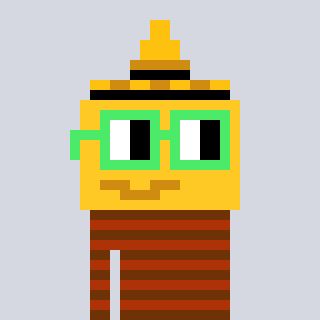
a pixel art character with square light green glasses, a mustard-shaped head and a hotbrown-colored body on a cool background